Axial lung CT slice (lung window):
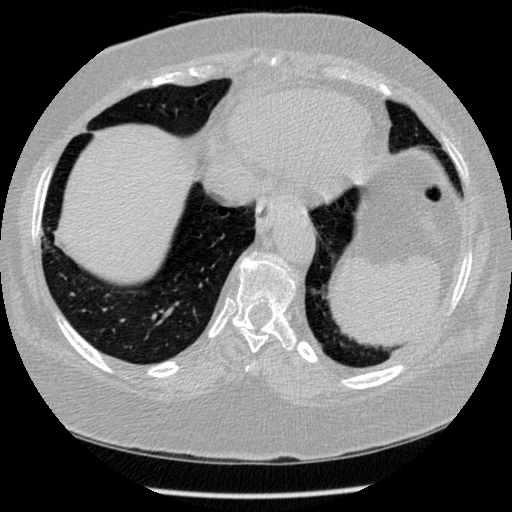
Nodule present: no